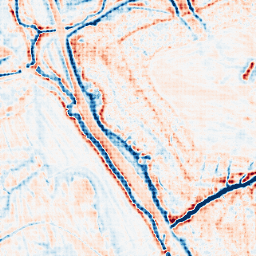
Category: edge_preserving
Decomposition family: bilateral
Decomposition parameters: d: 15
sigma_color: 25
sigma_space: 100
Upsampling method: sinc_hamming
Upsampling parameters: scale: 8
kernel_size: 8
Upsampling scale: 8